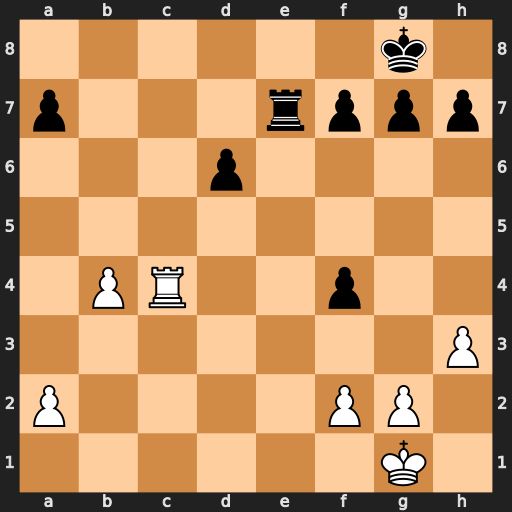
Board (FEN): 6k1/p3rppp/3p4/8/1PR2p2/7P/P4PP1/6K1
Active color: w
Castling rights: -
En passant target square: -
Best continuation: Rc8+ Re8 Rxe8#